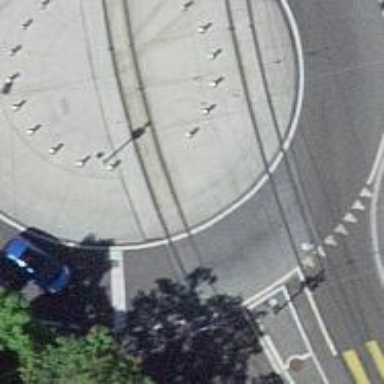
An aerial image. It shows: Tram level crossing on railway.